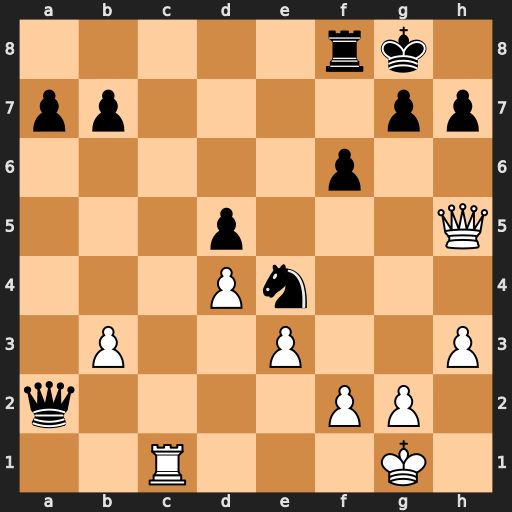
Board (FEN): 5rk1/pp4pp/5p2/3p3Q/3Pn3/1P2P2P/q4PP1/2R3K1
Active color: w
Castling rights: -
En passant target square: -
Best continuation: Qxd5+ Kh8 Qxe4